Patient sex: M
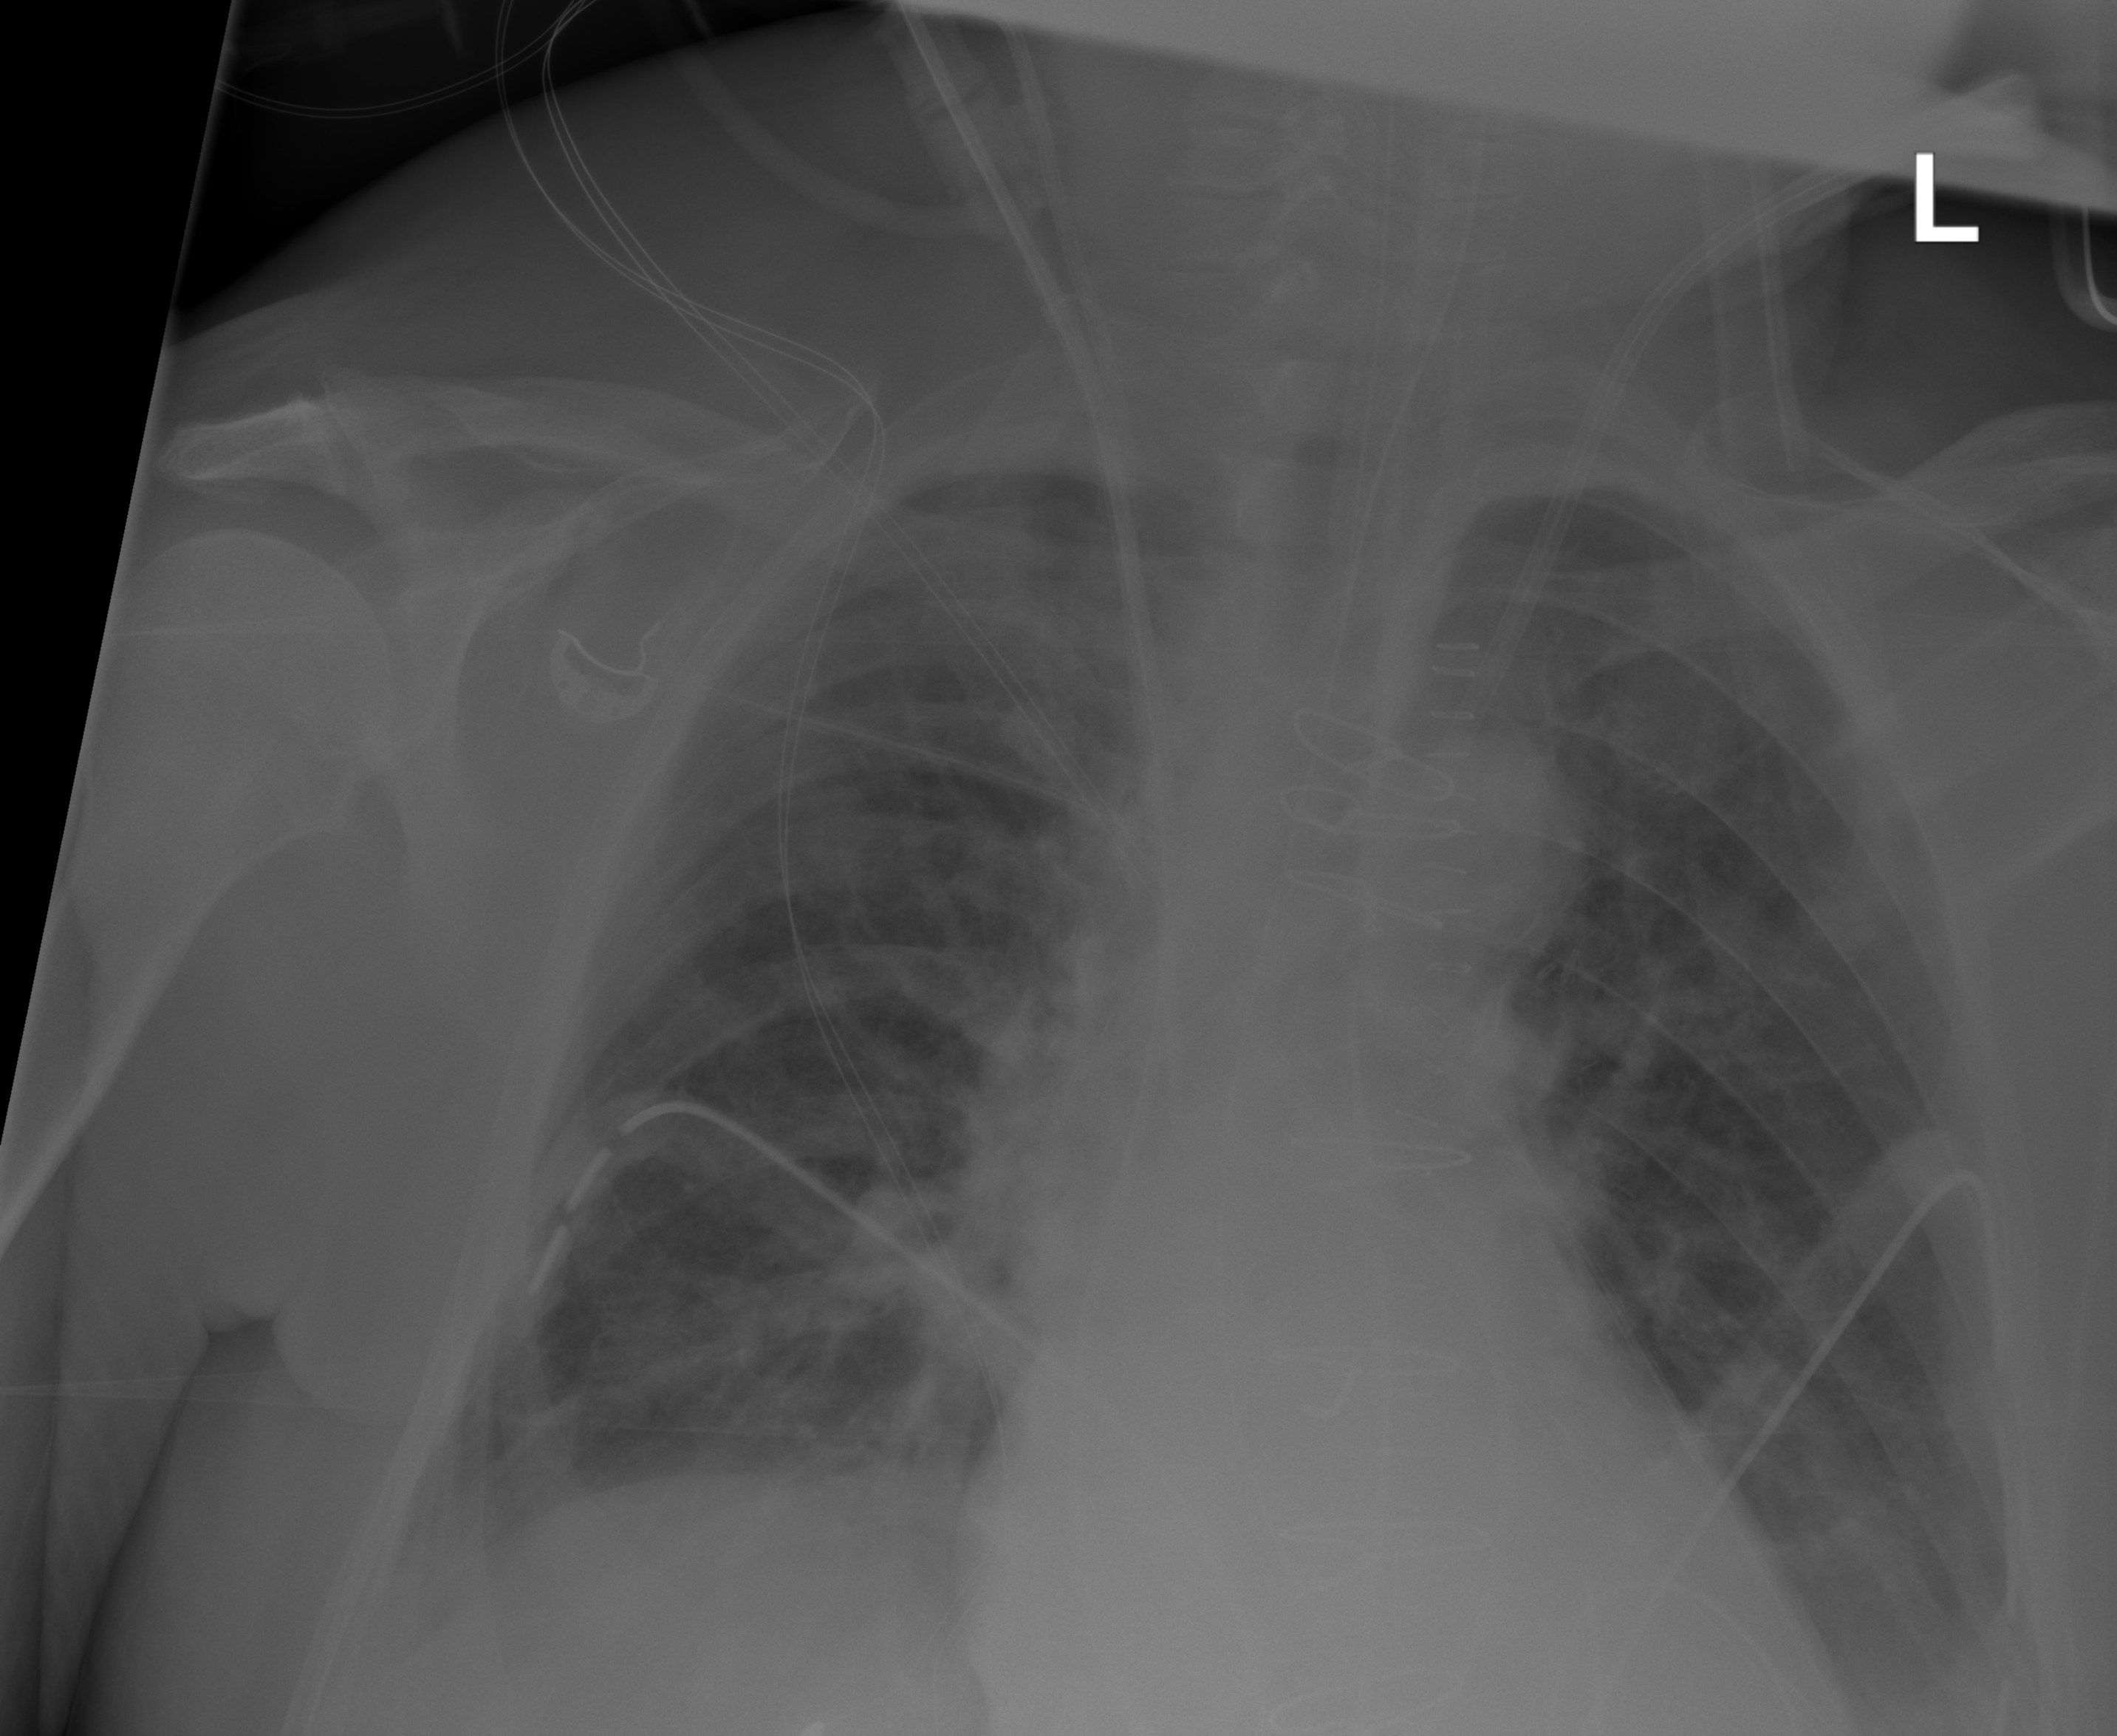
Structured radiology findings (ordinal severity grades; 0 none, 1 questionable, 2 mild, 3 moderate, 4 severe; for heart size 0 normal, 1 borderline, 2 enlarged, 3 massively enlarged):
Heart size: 0
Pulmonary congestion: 3
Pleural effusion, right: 2
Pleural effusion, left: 1
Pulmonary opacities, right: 1
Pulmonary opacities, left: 1
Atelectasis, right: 2
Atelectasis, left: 2